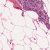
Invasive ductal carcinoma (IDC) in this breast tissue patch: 0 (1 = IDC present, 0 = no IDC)